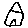
Label: house